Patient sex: M
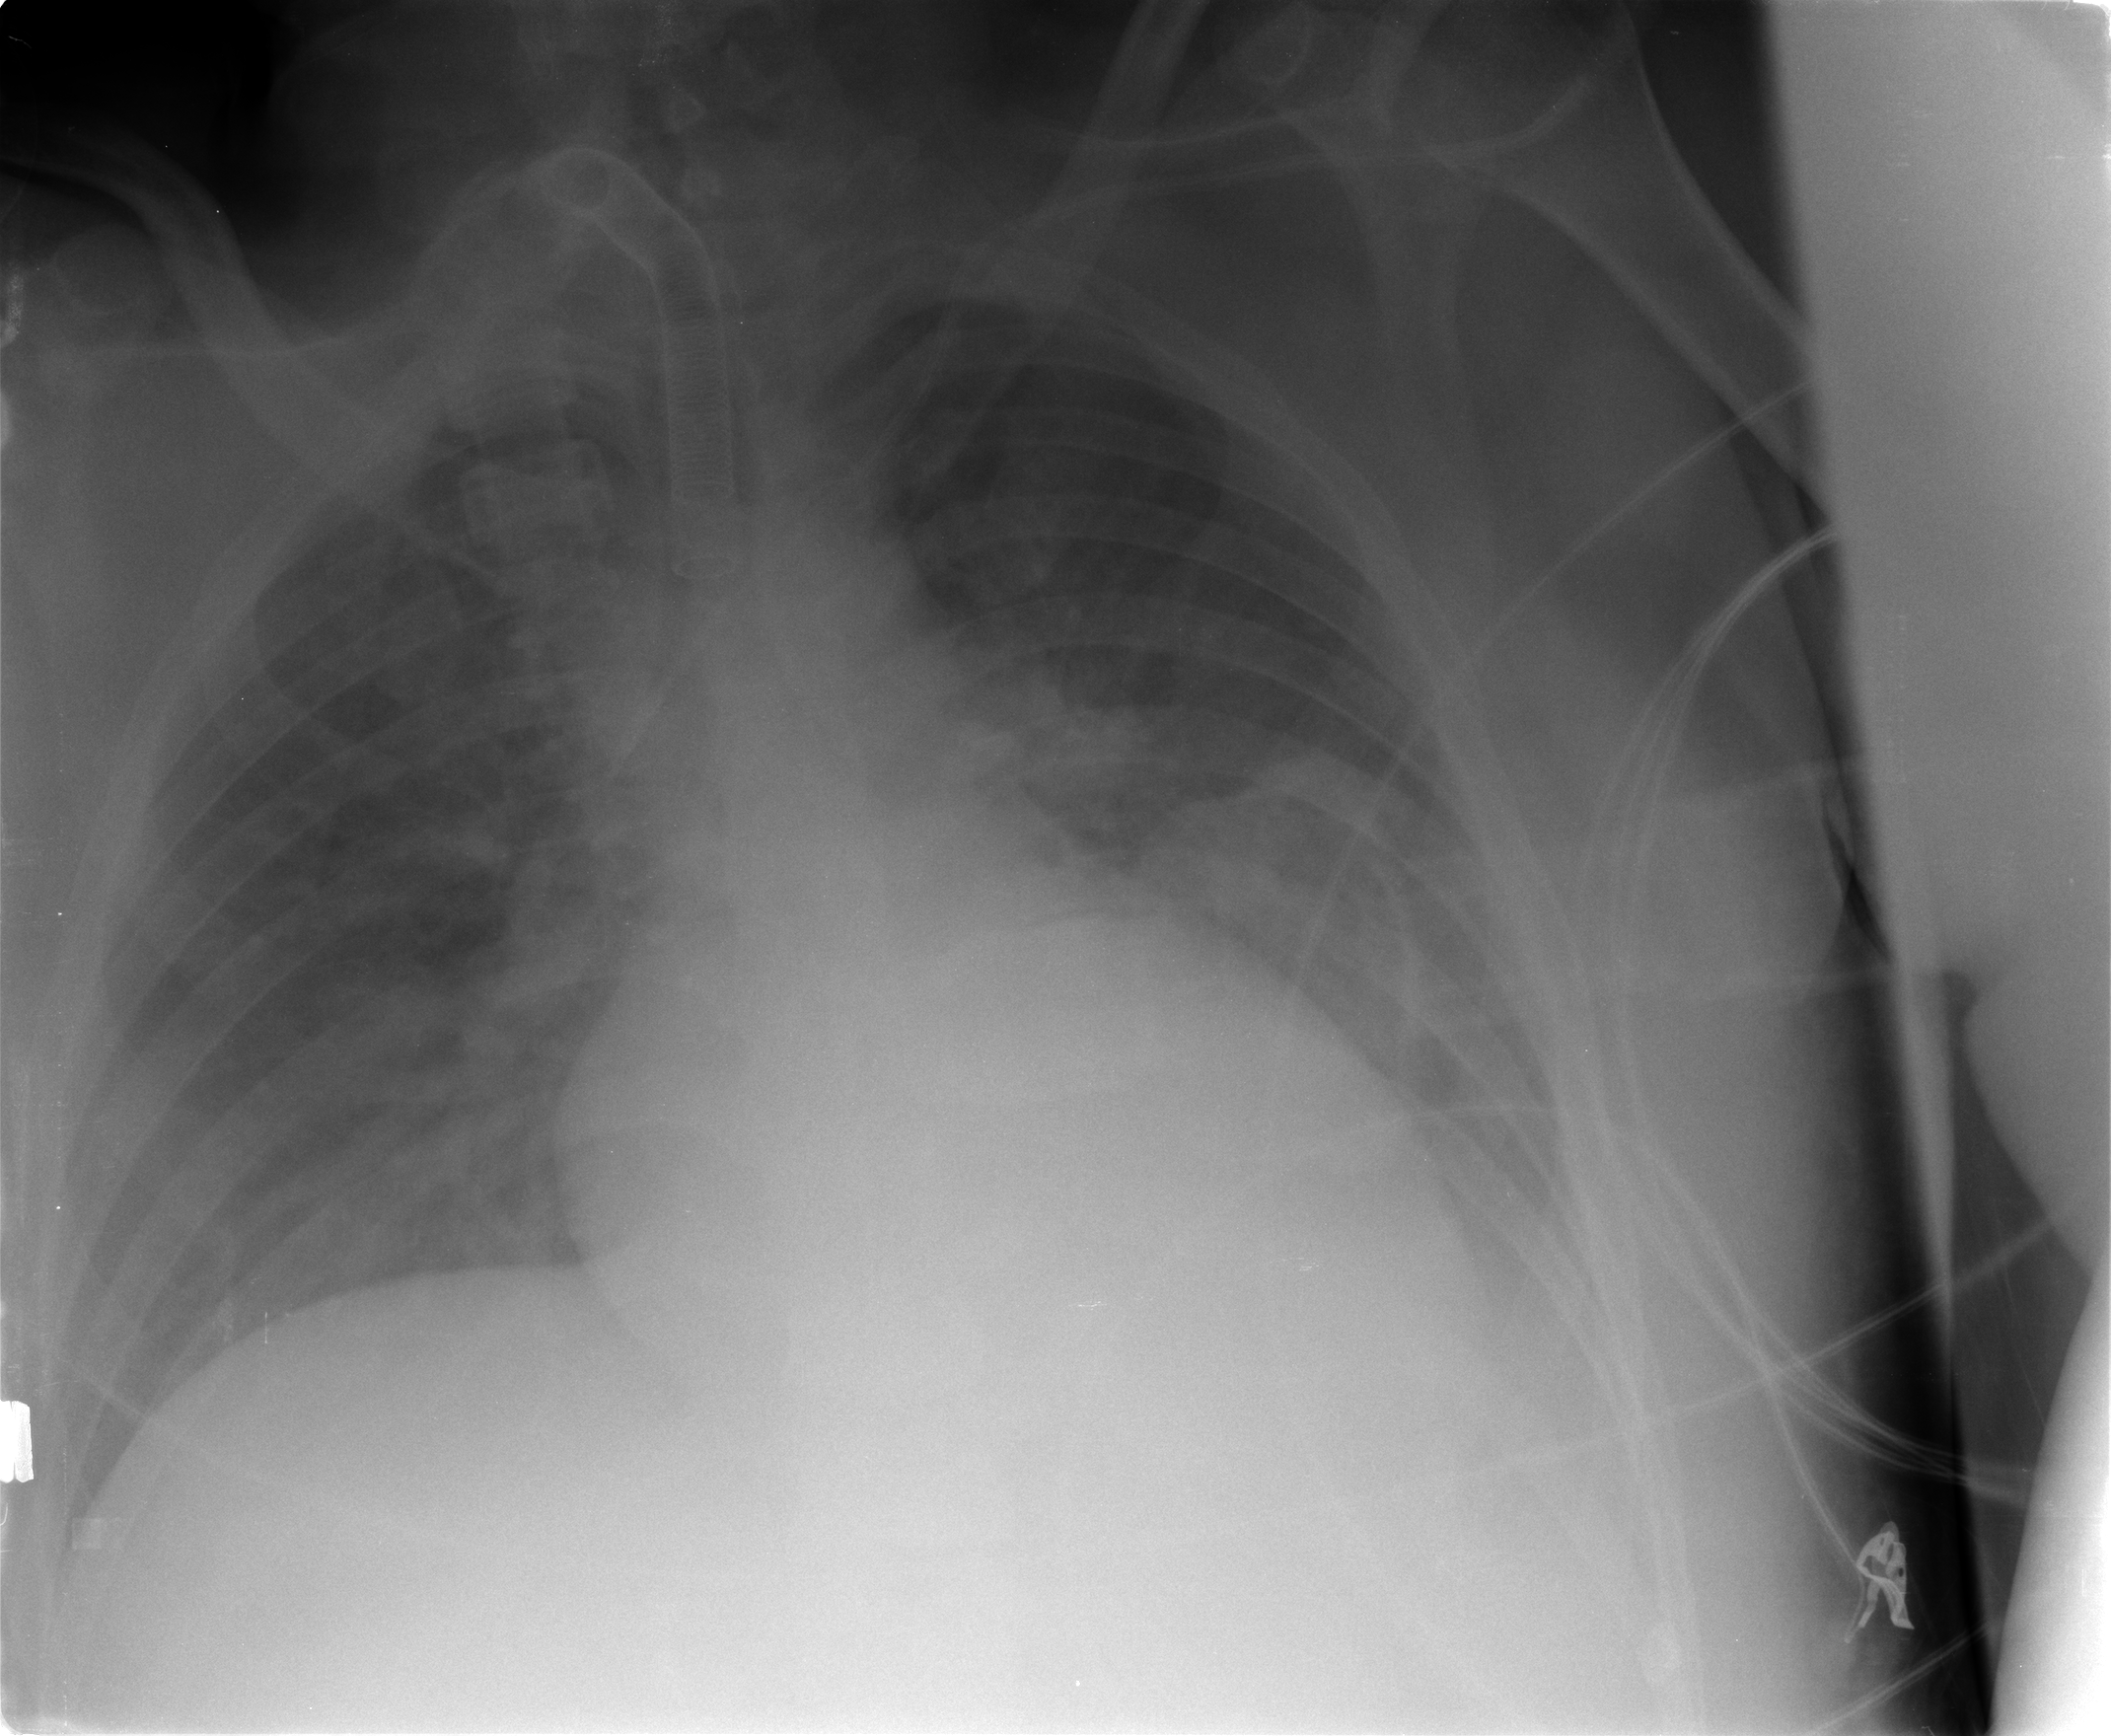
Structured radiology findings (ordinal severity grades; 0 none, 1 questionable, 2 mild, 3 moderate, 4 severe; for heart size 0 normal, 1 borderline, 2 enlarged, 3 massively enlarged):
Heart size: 2
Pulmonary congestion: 2
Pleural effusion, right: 3
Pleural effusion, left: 3
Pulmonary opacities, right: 2
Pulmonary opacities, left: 2
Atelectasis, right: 2
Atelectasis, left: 2